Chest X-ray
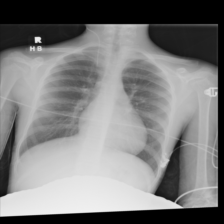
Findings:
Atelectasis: negative
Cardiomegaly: negative
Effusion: negative
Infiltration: negative
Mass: negative
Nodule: negative
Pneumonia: negative
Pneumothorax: negative
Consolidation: negative
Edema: negative
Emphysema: negative
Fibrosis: negative
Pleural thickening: negative
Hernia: negative